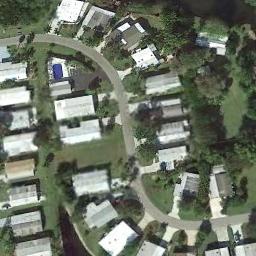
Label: mobile_home_park